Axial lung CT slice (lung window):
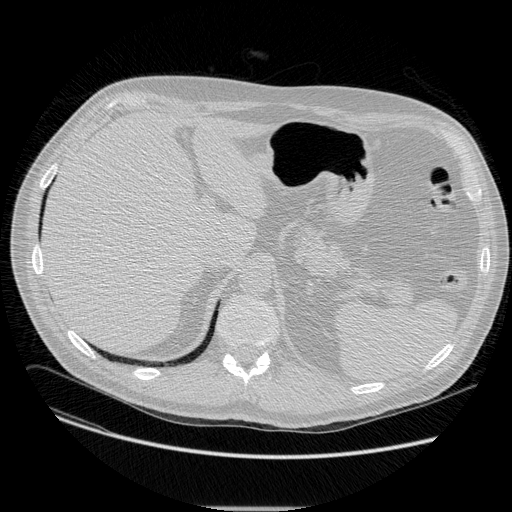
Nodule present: no